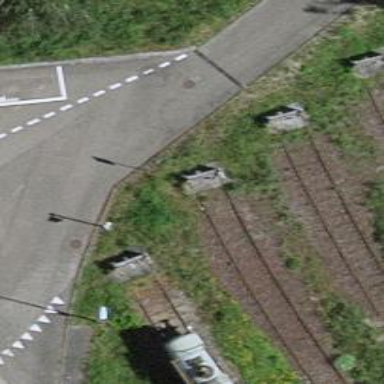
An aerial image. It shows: Railway buffer stop.